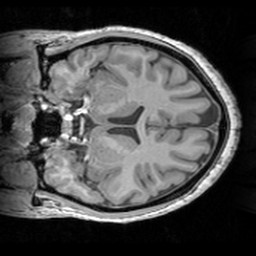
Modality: T1w
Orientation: coronal
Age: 21
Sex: female
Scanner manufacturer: siemens
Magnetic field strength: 3 T
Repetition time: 1.63 s
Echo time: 0.00311 s